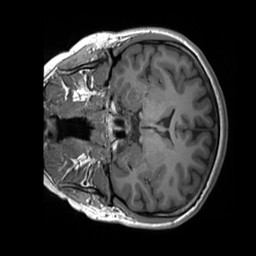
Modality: T1w
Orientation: coronal
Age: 22
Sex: female
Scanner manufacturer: siemens
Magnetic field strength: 3 T
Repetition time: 1.8 s
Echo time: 0.00232 s